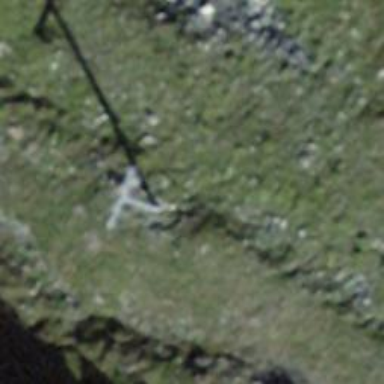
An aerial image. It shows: Pylon for aerialway.